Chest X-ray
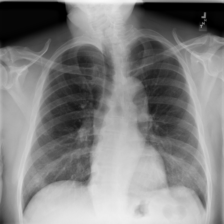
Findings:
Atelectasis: negative
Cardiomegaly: negative
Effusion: negative
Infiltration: negative
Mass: negative
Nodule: negative
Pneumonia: negative
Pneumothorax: negative
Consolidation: negative
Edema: negative
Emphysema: negative
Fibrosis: negative
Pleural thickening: negative
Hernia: negative